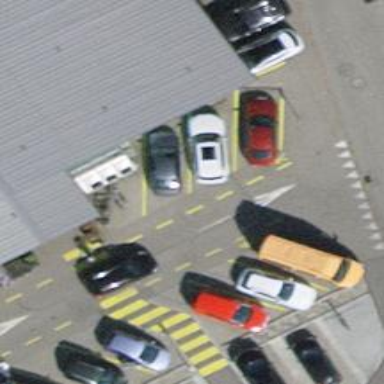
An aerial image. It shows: Parking area with asphalt surface.